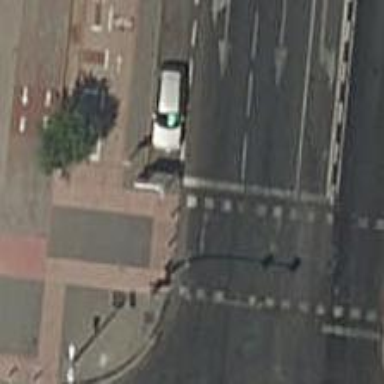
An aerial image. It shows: Road crossing with traffic signals.